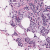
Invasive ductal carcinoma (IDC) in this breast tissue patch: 1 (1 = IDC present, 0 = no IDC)